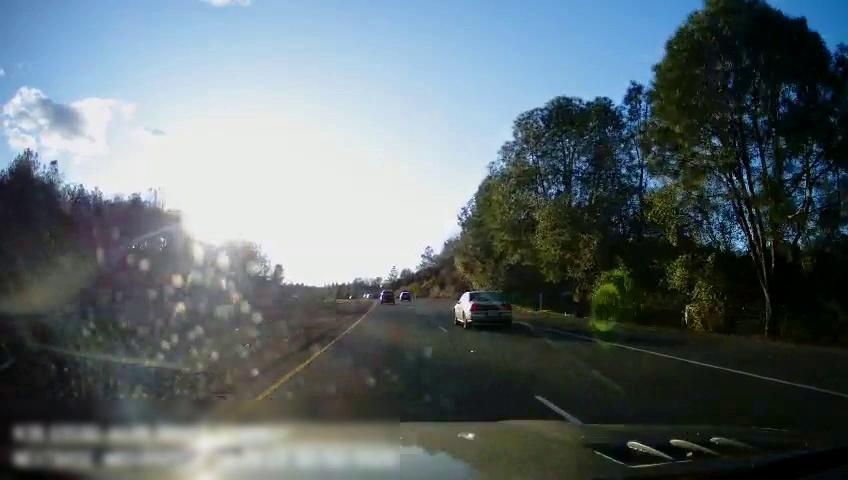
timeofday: Day
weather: Sunny
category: Drivable Space
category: Drivable Space
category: Vehicles | SUV
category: Vehicles | Car
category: Vehicles | Car
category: Lanes | Current Lane
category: Lanes | Current Lane
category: Lanes | Alternate Lane